Aerial crown-view tile of a tropical tree (Barro Colorado Island, Panama), acquired 20241216:
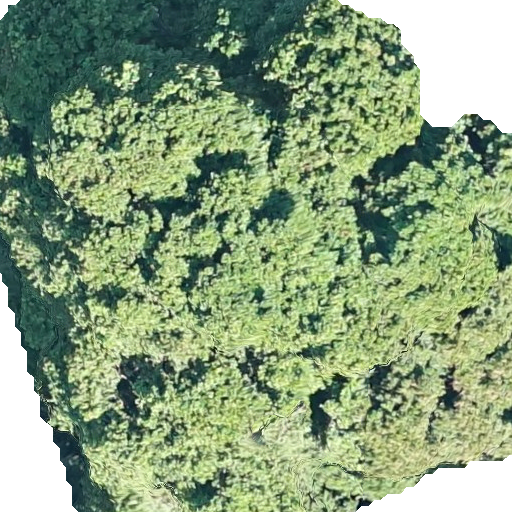
Species: Prioria copaifera
GBIF accepted scientific name: Prioria copaifera
Crown area: 404.258 m²